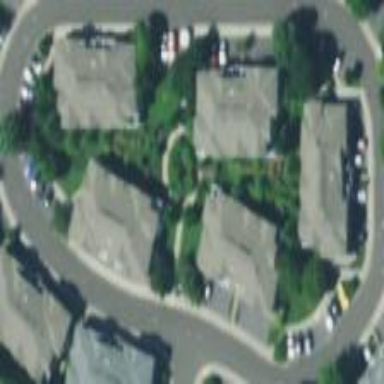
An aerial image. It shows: Residential road with sidewalks on both sides.